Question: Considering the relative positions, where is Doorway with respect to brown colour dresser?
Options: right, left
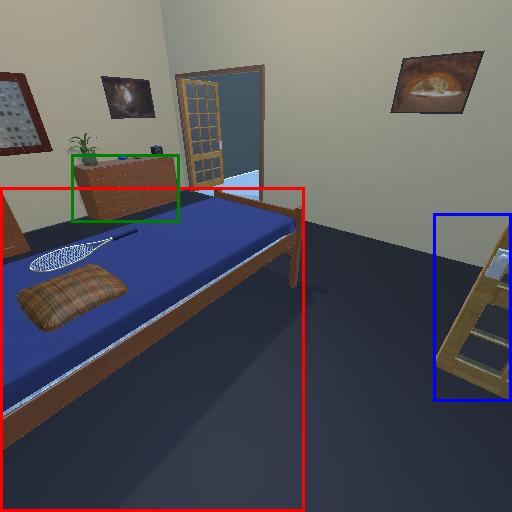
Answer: right